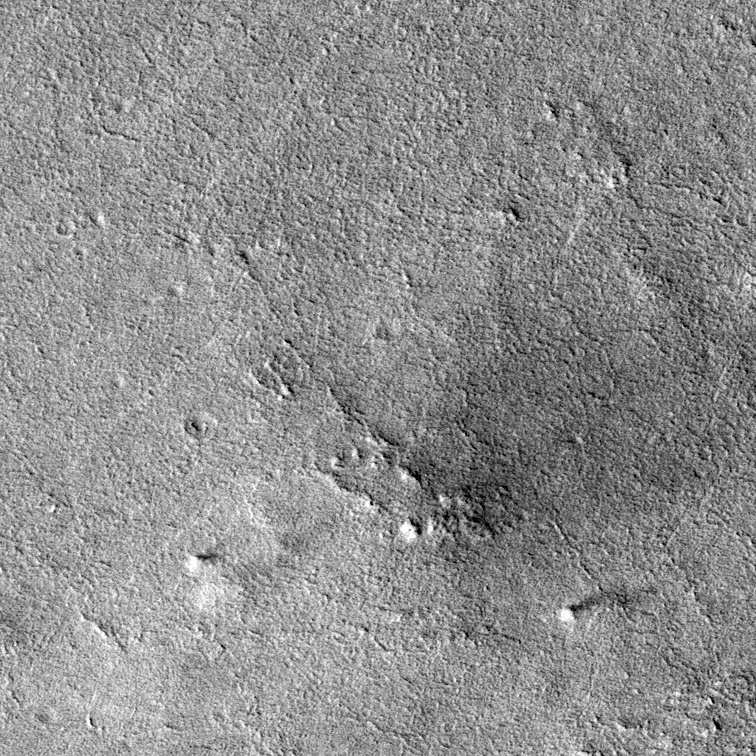
Label: dustdevil